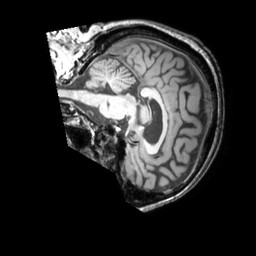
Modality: T1w
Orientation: sagittal
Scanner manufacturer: philips
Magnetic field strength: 3 T
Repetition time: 0.009906 s
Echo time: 0.004605 s